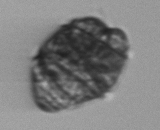
Label: Margalefidinium